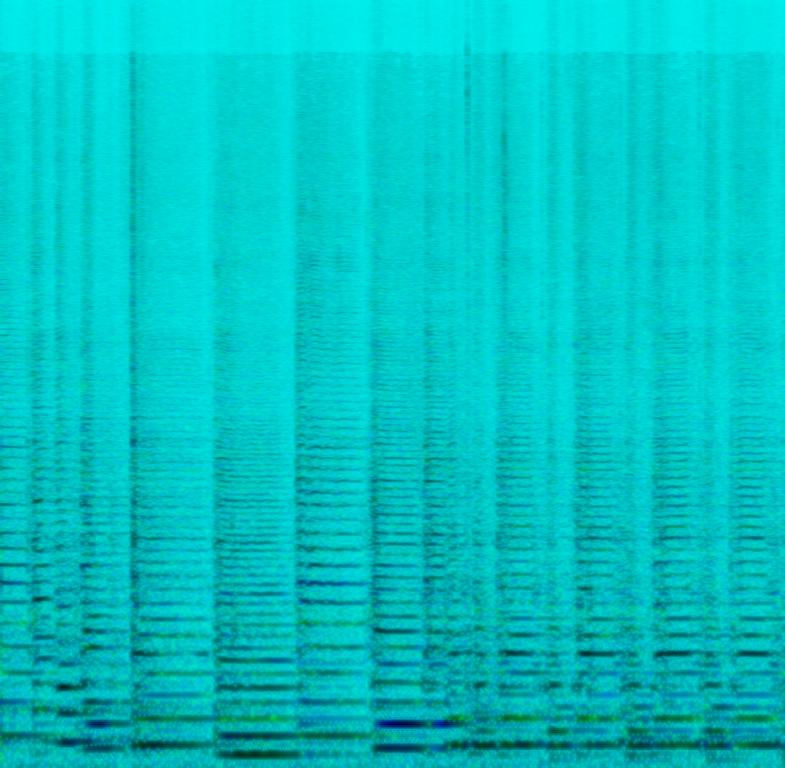
This audio contains someone playing an upright bass with a bow. The melody sounds a little bit dangerous and tension building. This song may be playing in a movie scene where someone is being followed.